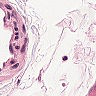
Metastatic tissue present: no